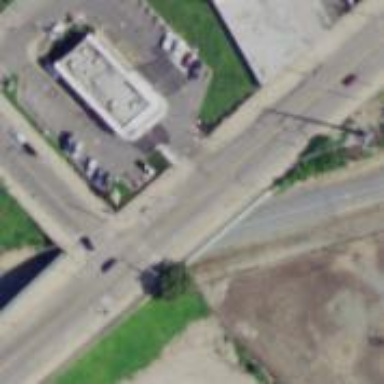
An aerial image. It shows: Marked road crossing.